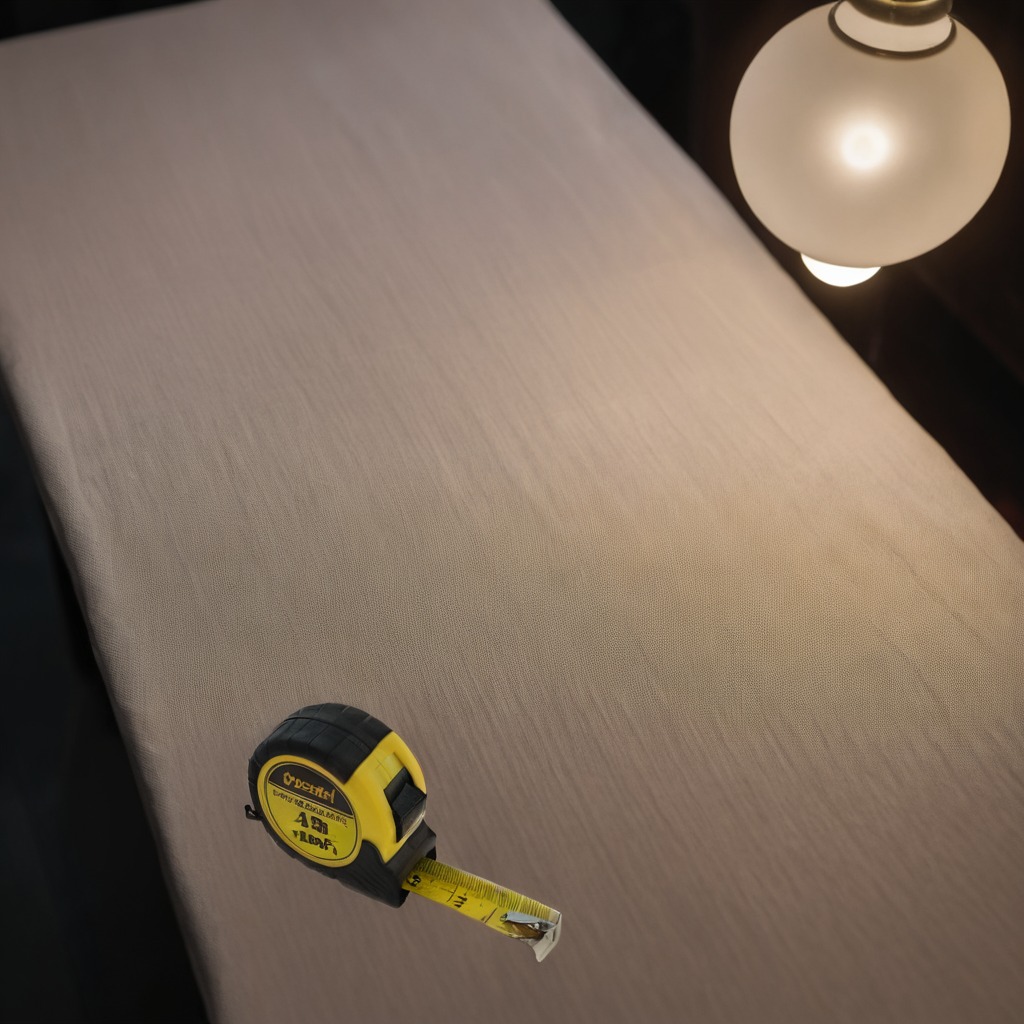
A measuring tape is lying on a clean wooden table inside a workshop at night dim ambient light soft shadows worn but beneath the cloth.